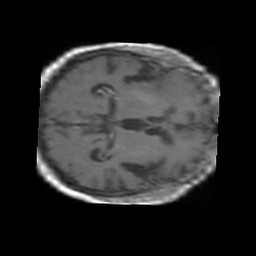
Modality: T1w
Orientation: axial
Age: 86
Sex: female
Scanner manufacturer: philips
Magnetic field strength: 1.5 T
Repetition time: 0.55 s
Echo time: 0.015 s